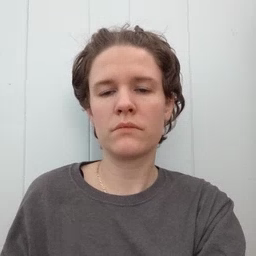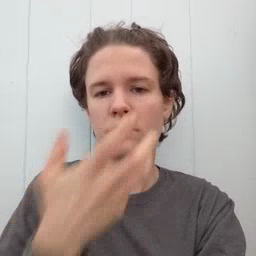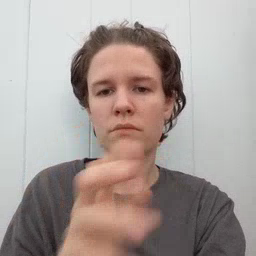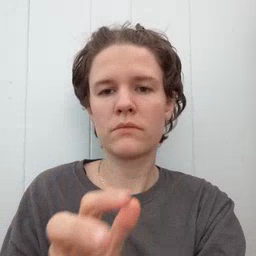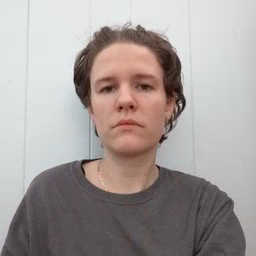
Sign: hot